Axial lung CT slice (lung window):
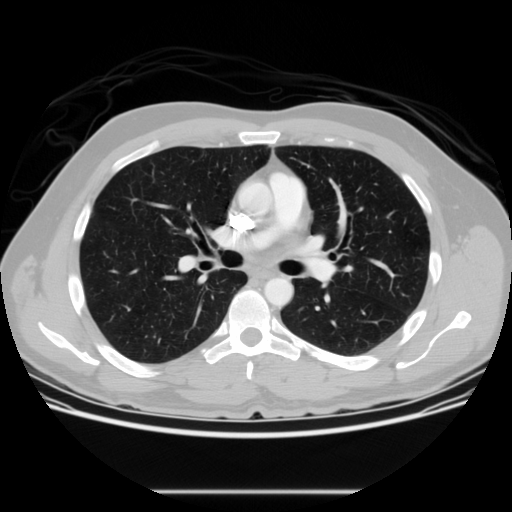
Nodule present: no